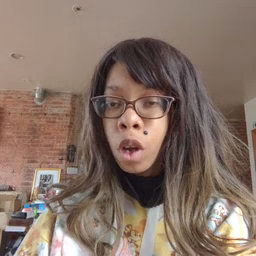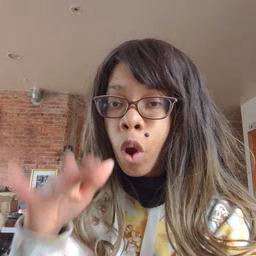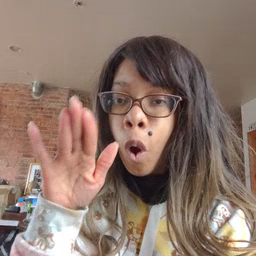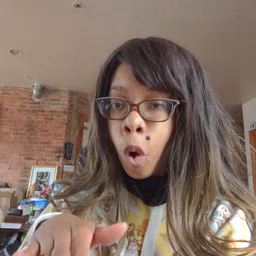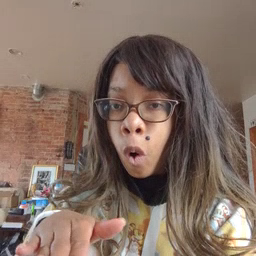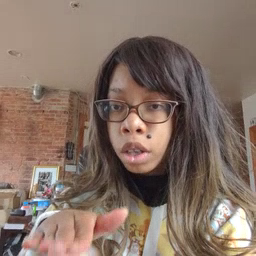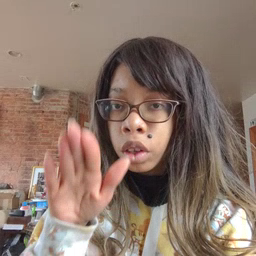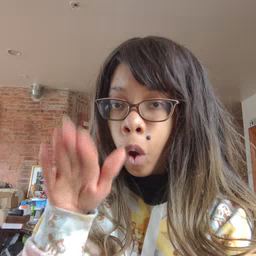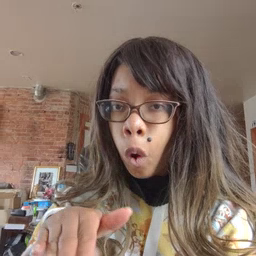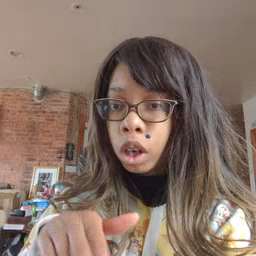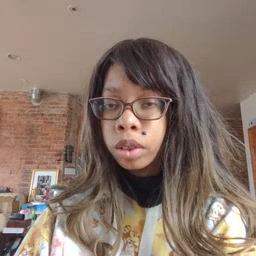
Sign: on